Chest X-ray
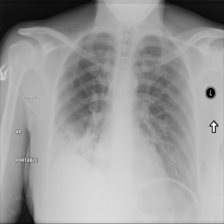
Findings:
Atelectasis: negative
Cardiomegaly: negative
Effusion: negative
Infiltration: positive
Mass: negative
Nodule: negative
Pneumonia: negative
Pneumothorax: negative
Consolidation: negative
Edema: negative
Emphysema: negative
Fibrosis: negative
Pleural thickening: negative
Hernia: negative